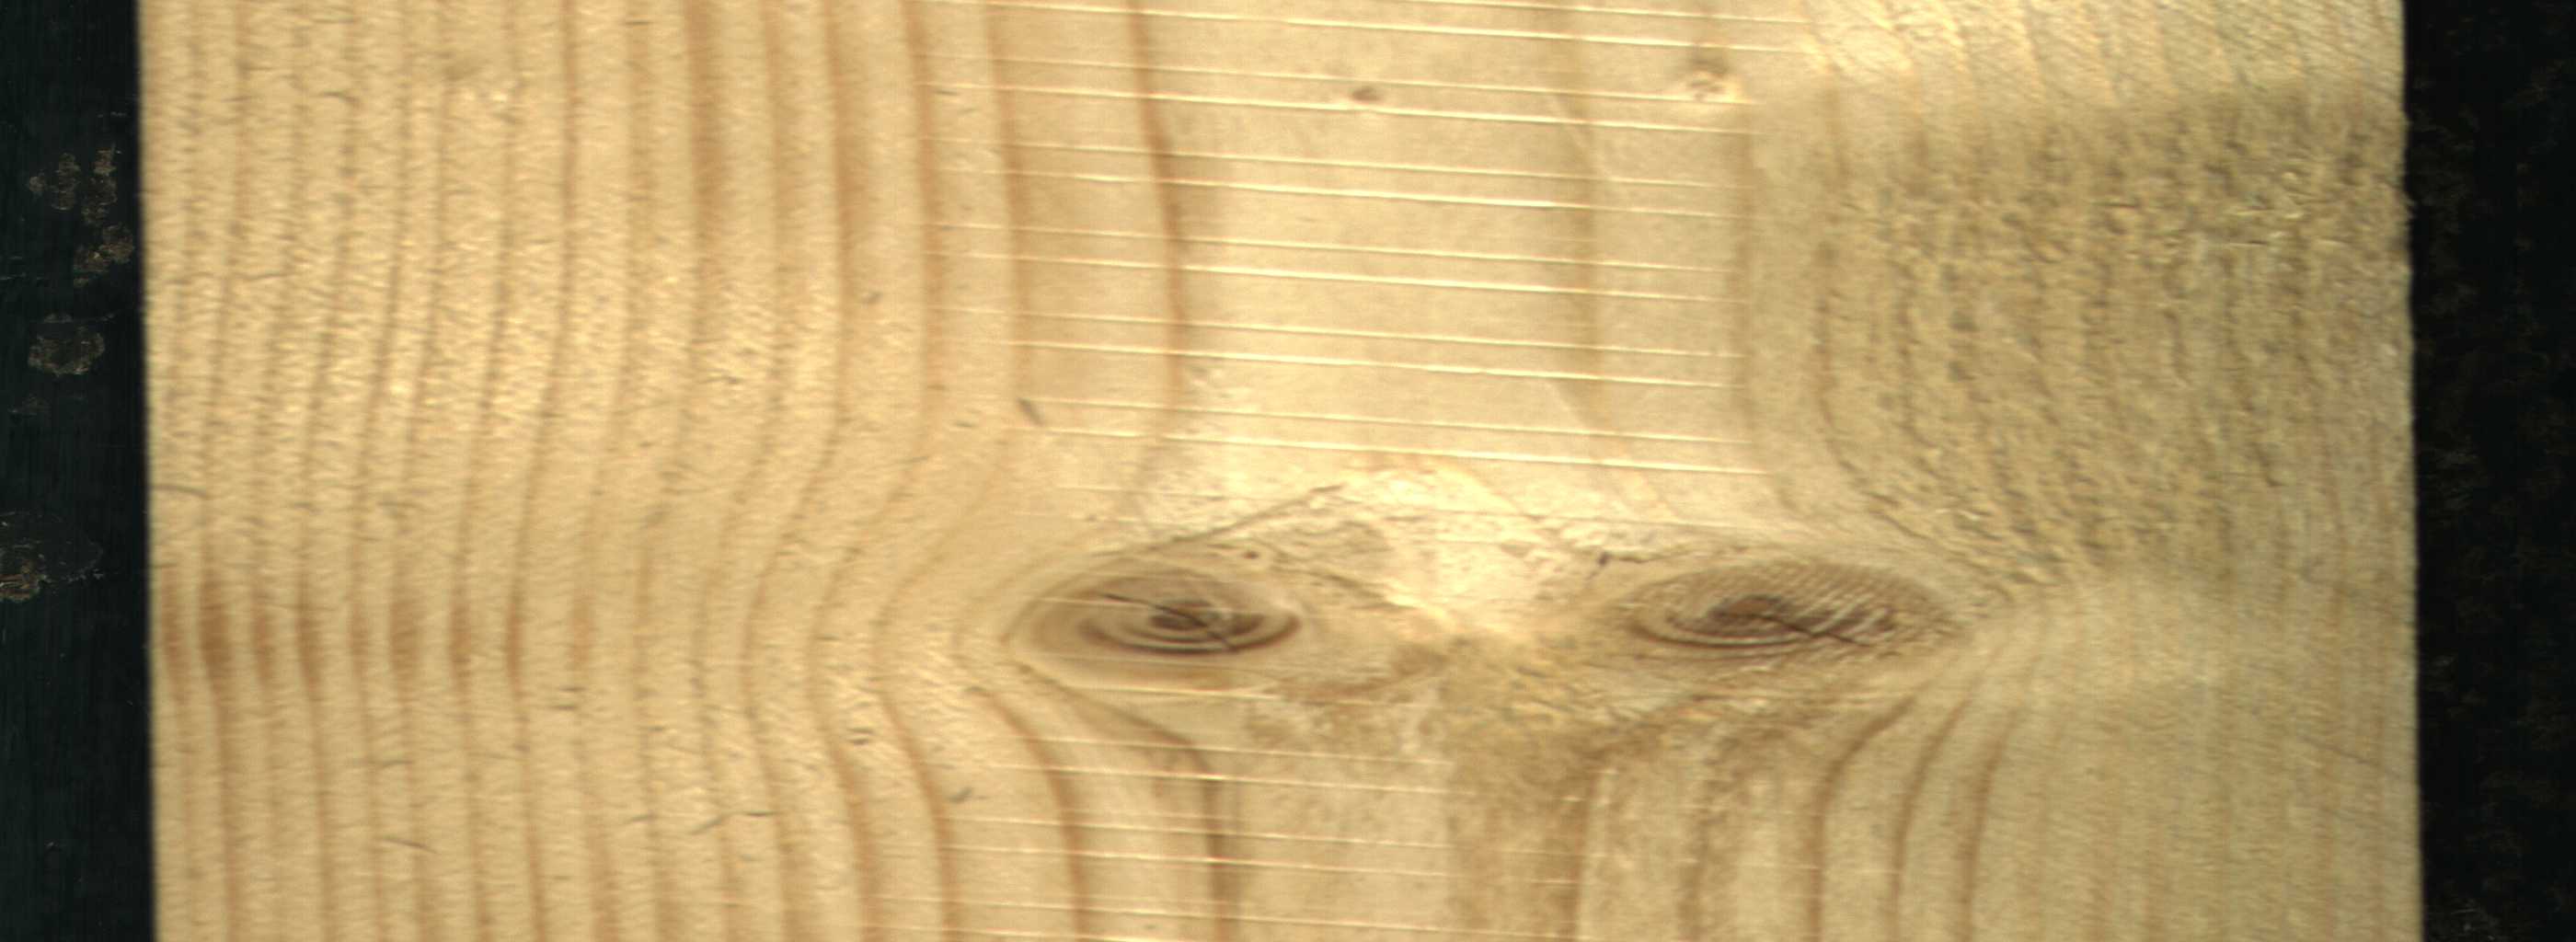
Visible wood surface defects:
knot_with_crack
Live_Knot